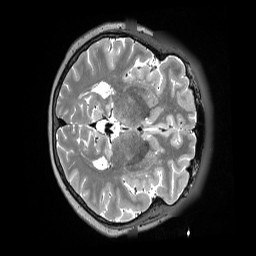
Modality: T2w
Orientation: axial
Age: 63
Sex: male